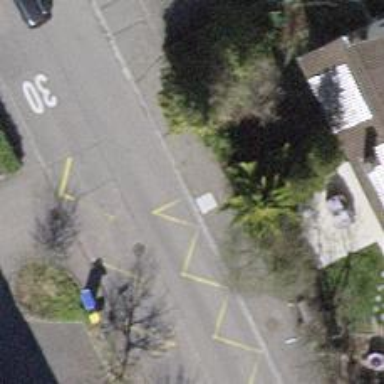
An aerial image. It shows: Platform for public transport. The platform is located by the road.